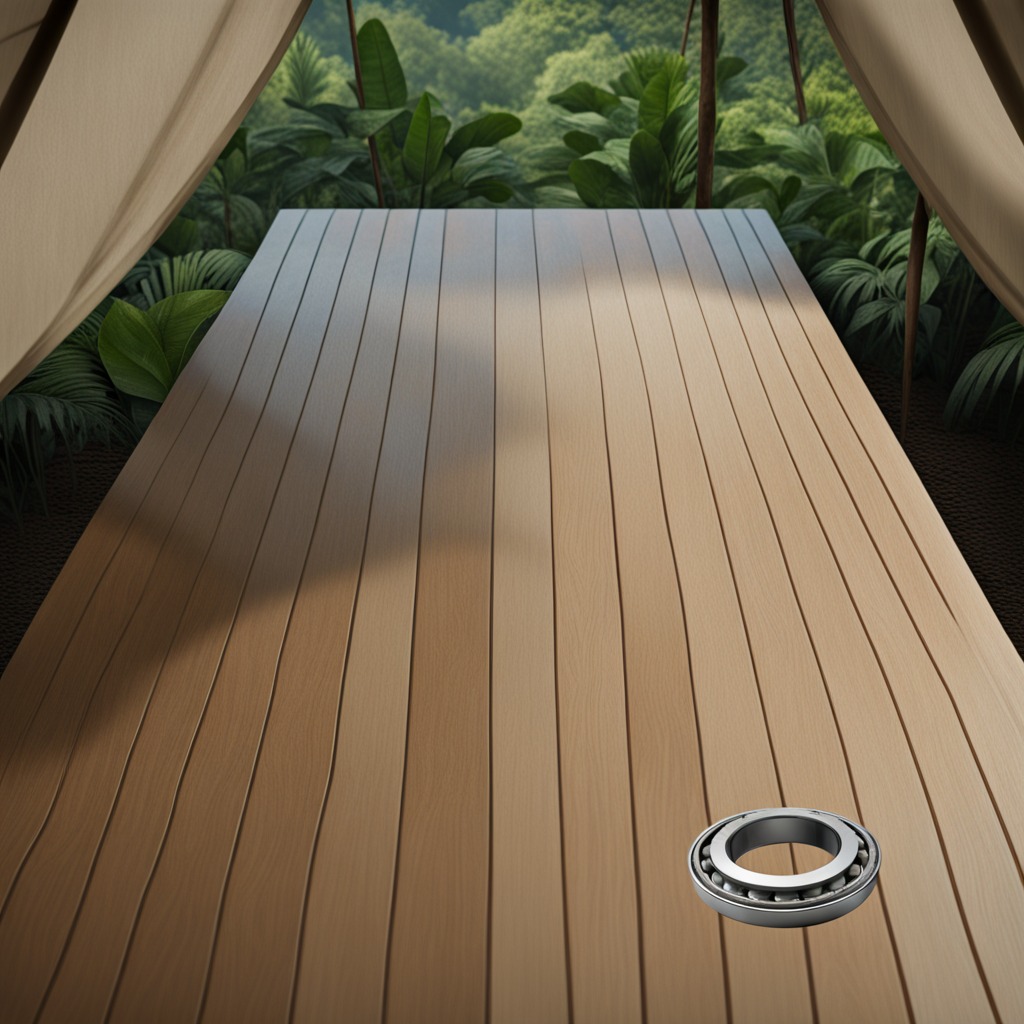
A metal ball bearing lies on a wooden table inside a jungle field workshop tent humid ambient light worn but